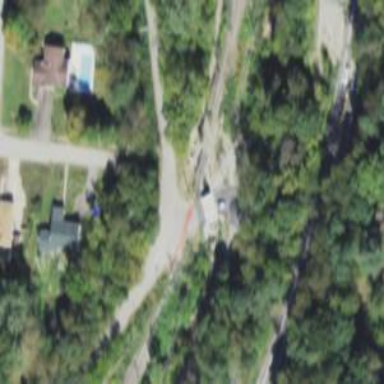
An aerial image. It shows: Disused railway bridge.